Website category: book
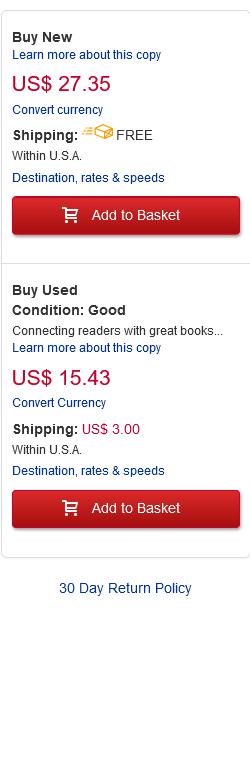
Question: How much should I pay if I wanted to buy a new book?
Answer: US$ 27.35

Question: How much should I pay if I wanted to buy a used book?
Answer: US$ 15.43

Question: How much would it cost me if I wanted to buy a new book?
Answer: US$ 27.35

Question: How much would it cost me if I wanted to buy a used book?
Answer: US$ 15.43

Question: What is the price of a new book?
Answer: US$ 27.35

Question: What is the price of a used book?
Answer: US$ 15.43

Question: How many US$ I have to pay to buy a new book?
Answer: US$ 27.35

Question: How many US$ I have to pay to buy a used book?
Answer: US$ 15.43

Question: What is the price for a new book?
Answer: US$ 27.35

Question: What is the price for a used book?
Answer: US$ 15.43

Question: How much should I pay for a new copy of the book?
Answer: US$ 27.35

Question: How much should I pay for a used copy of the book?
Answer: US$ 15.43

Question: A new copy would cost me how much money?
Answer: US$ 27.35

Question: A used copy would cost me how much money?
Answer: US$ 15.43

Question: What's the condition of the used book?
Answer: Good

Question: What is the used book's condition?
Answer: Good

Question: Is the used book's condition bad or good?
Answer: Good

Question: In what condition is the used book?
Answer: Good

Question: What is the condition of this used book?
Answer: Good

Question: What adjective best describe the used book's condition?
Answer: Good

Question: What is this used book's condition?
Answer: Good

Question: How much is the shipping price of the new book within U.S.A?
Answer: FREE

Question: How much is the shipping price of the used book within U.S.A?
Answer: US$ 3.00

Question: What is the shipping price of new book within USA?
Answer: FREE

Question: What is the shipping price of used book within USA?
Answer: US$ 3.00

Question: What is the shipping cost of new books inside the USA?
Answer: FREE

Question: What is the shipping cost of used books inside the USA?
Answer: US$ 3.00

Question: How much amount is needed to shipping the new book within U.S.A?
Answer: FREE

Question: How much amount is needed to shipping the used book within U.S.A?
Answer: US$ 3.00

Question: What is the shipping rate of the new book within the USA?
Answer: FREE

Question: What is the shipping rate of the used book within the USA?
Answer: US$ 3.00

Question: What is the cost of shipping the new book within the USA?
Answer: FREE

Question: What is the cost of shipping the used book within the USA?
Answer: US$ 3.00

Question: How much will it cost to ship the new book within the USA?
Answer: FREE

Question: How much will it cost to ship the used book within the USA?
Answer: US$ 3.00